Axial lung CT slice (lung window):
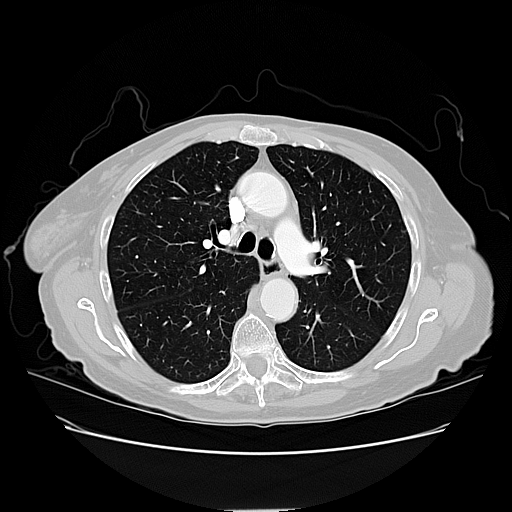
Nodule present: no